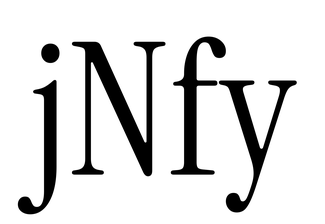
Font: InstrumentSerif-Regular